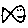
Label: fish